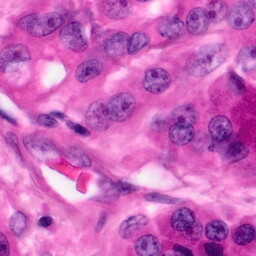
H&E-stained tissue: Pancreatic